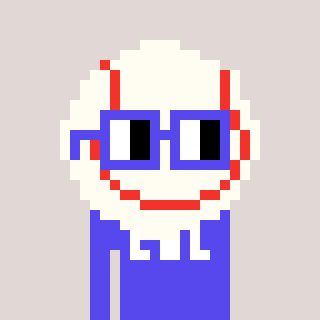
a pixel art character with square blue glasses, a baseball ball-shaped head and a computerblue-colored body on a warm background